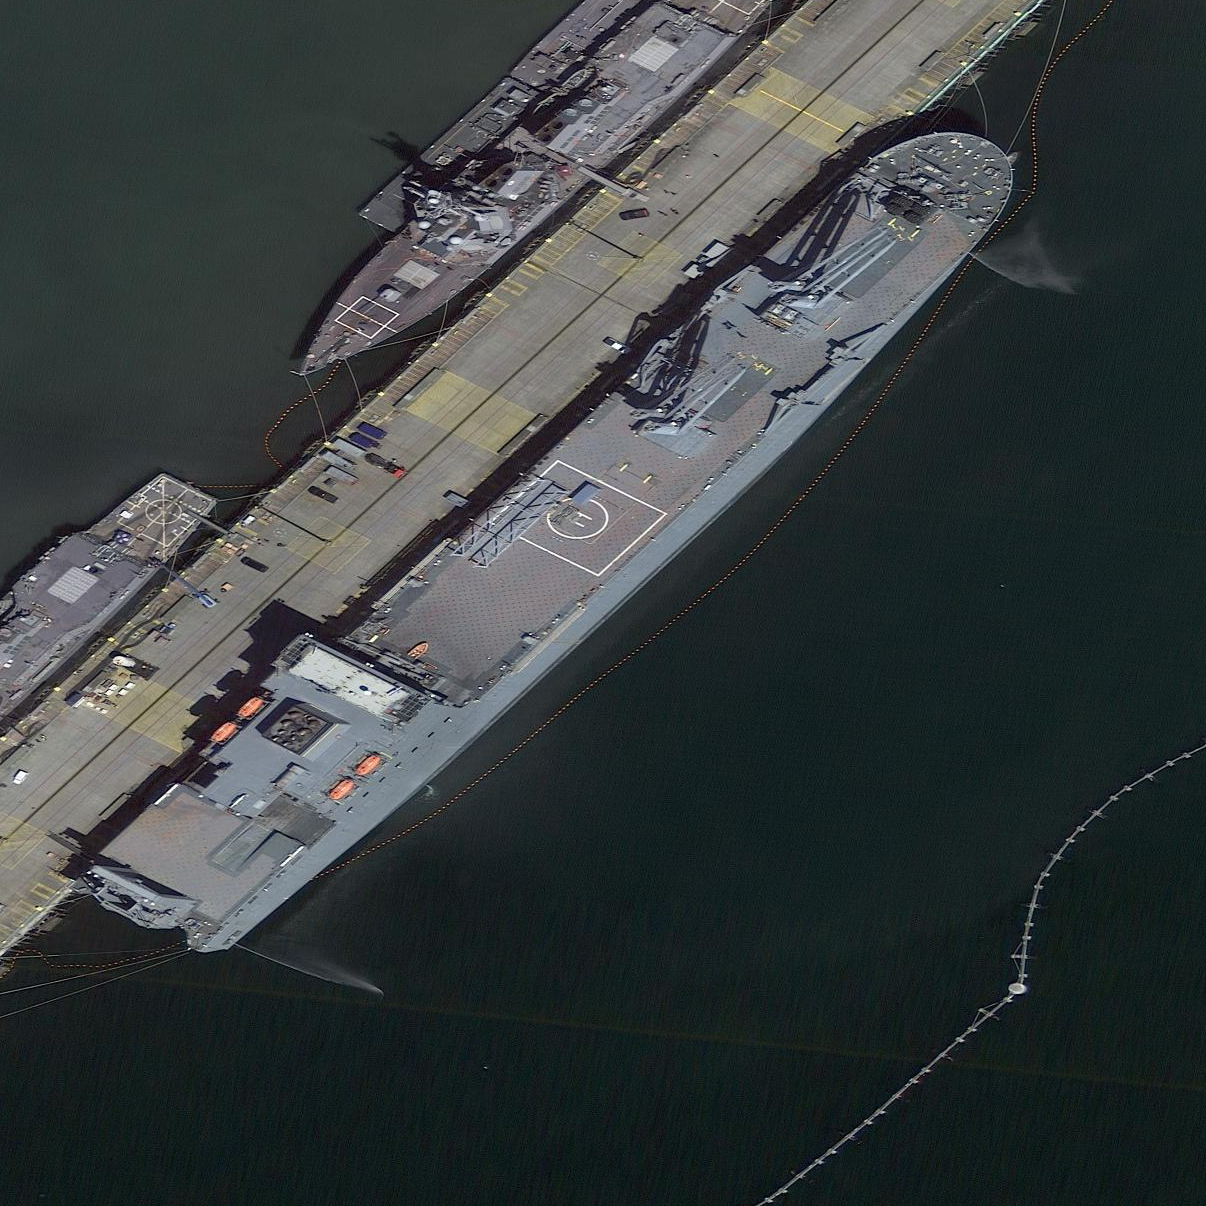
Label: Crane_ship